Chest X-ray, PA view. Patient: 55 years old, sex F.
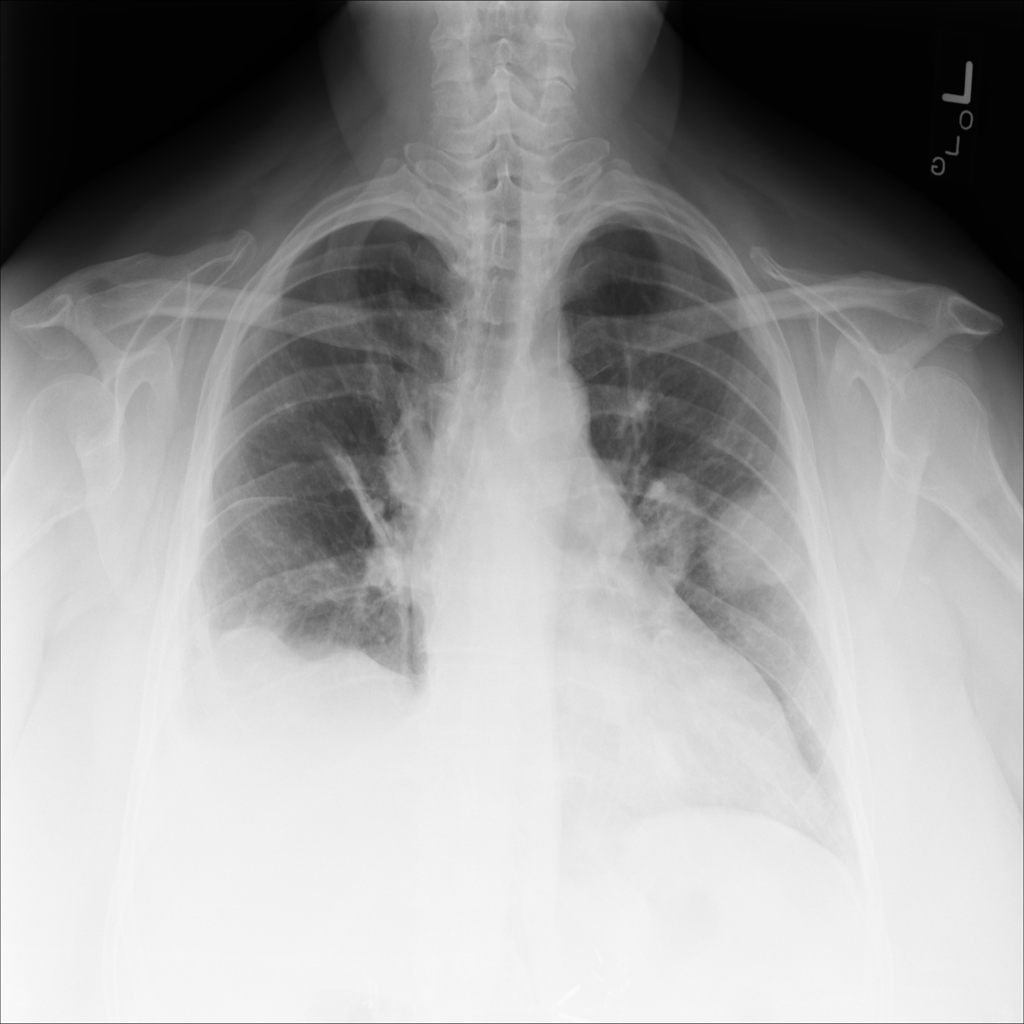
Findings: Atelectasis, Effusion, Mass